Sex: F
Age: 46
Scanner: Avanto
Primary tumour origin: Melanoma
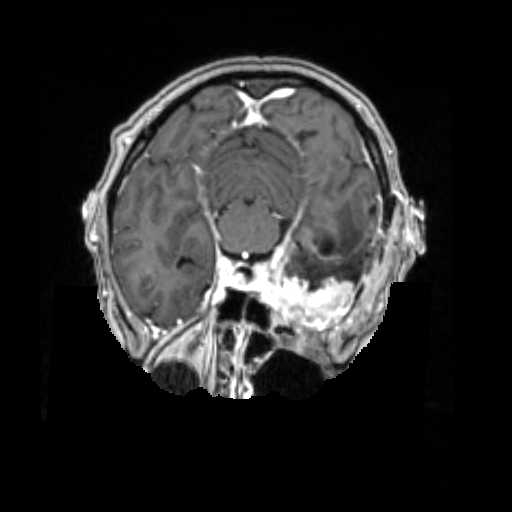
Segmented lesion volume (cc): 27.488
Number of lesion components: 2